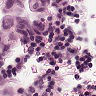
Metastatic tissue present: yes